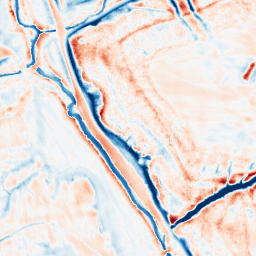
Category: edge_preserving
Decomposition family: bilateral
Decomposition parameters: d: 21
sigma_color: 50
sigma_space: 25
Upsampling method: bicubic
Upsampling parameters: scale: 4
Upsampling scale: 4